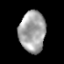
Tissue: prostate
Cell type: T cells
Senescence score: 0.3148
Nuclear area (px): 1065
Mean DAPI intensity: 162.159